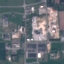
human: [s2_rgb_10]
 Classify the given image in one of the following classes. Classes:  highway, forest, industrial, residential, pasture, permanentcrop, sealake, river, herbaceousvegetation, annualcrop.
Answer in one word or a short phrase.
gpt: Industrial